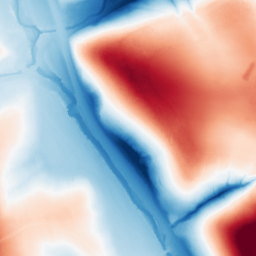
Category: classical
Decomposition family: gaussian_anisotropic
Decomposition parameters: sigma_x: 50
sigma_y: 50
Upsampling method: lanczos
Upsampling parameters: scale: 8
Upsampling scale: 8